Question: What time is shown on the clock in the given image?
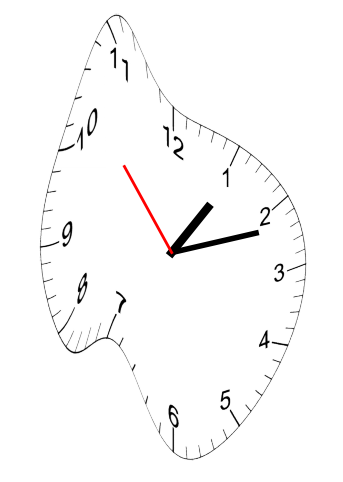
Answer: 01:11:53